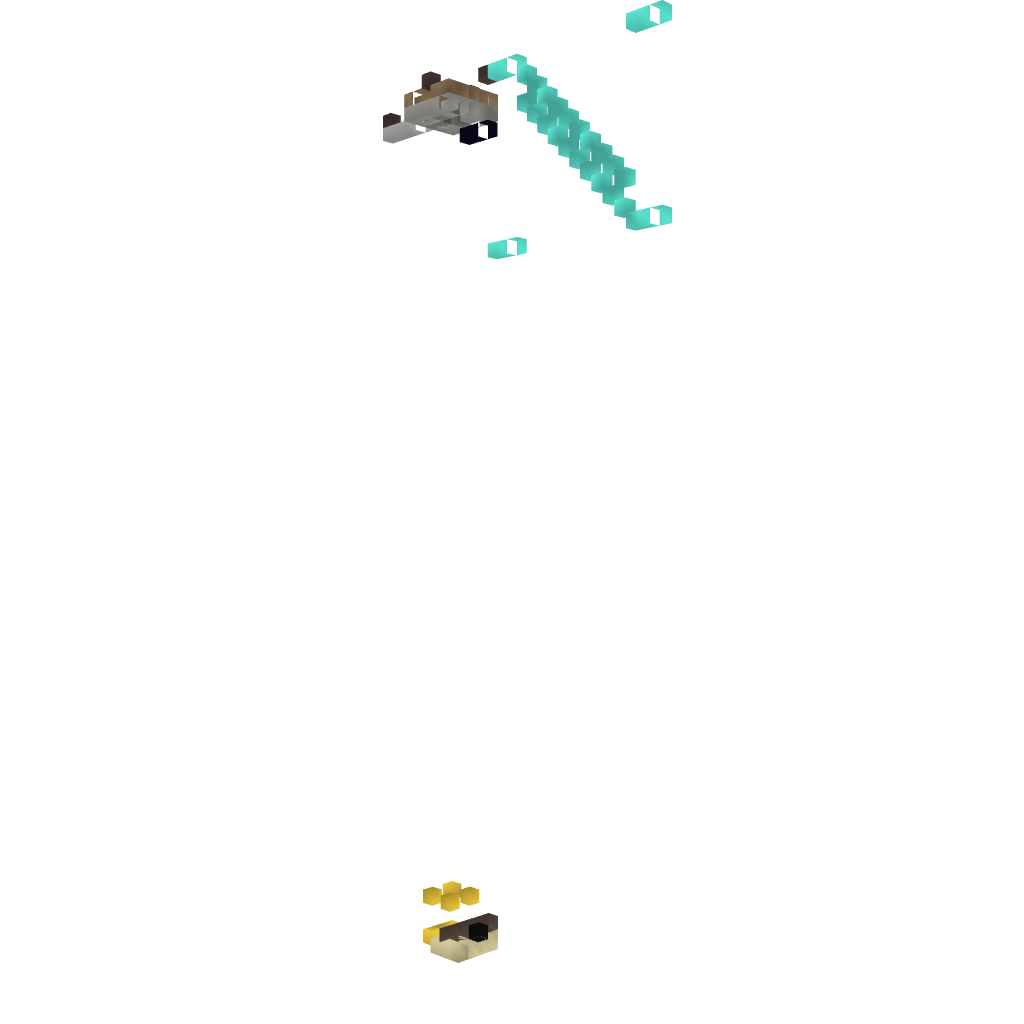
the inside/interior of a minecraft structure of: compass